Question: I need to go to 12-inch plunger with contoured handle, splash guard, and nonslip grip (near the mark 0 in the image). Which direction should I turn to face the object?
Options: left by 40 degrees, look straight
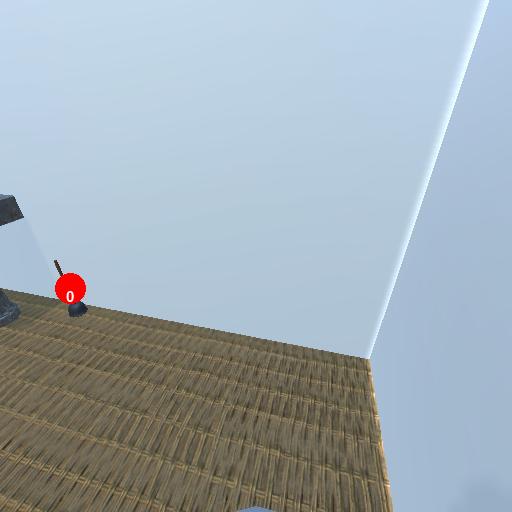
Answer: left by 40 degrees